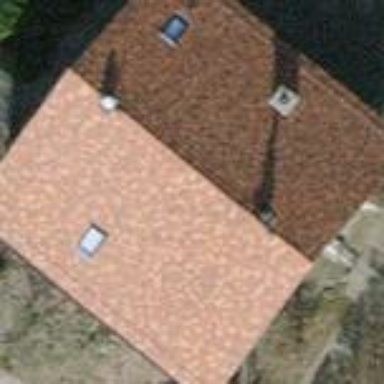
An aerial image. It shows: Building with tile roof.